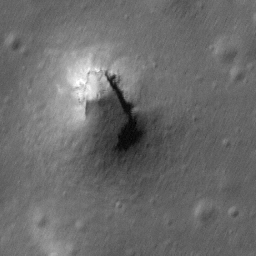
Pit: Sinus Iridum Pit
Host crater: Sinus Iridum
Host type: mare
Lunar coordinates: latitude 45.623, longitude 331.189